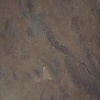
Label: land